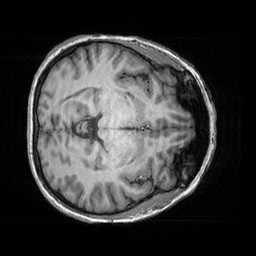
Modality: T1w
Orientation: axial
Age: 33
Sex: female
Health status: healthy
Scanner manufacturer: siemens
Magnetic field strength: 3 T
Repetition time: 2.3 s
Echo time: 0.00303 s